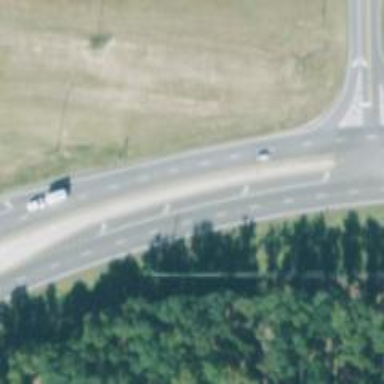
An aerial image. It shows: Trunk highway with expressway features.